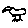
Label: bird